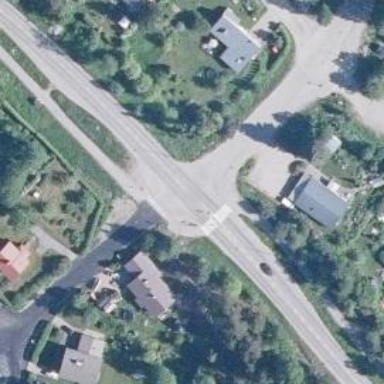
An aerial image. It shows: Island crossing on the road.